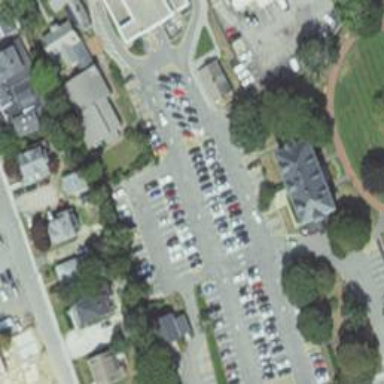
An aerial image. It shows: Parking space is available.